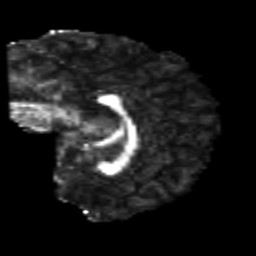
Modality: FA
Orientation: sagittal
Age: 22
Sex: male
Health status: healthy
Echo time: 0.074 s